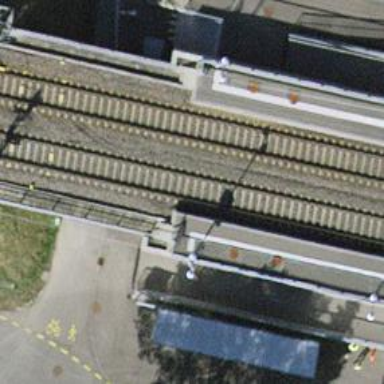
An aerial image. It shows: Railway halt.